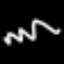
Label: squiggle